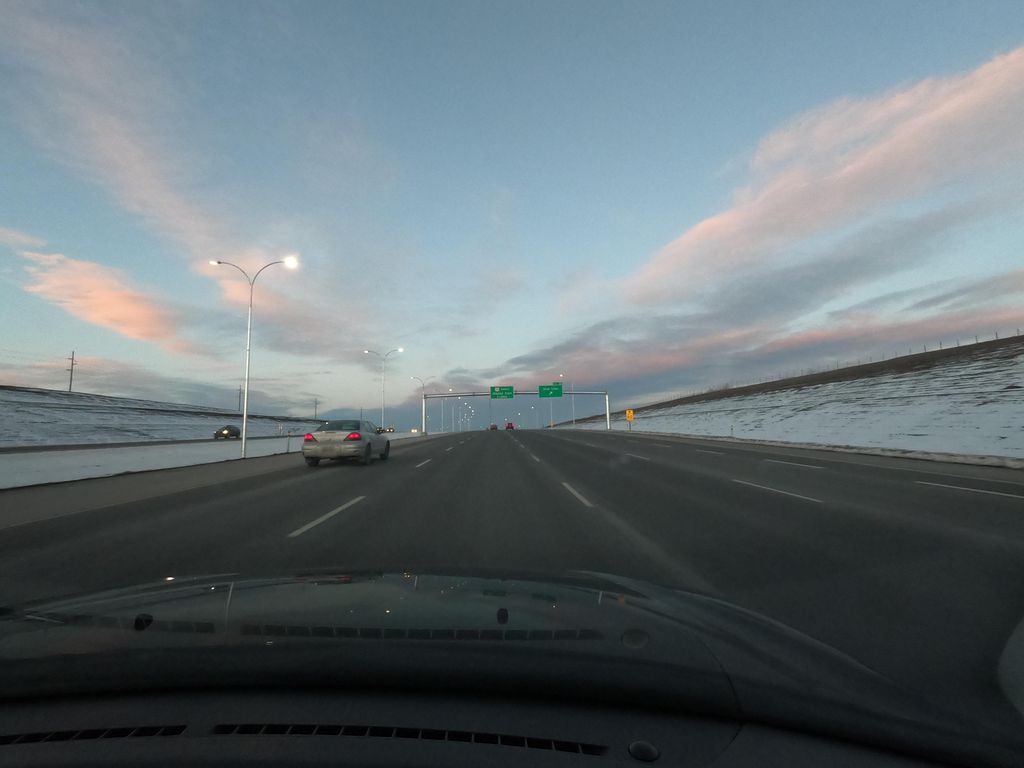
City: calgary